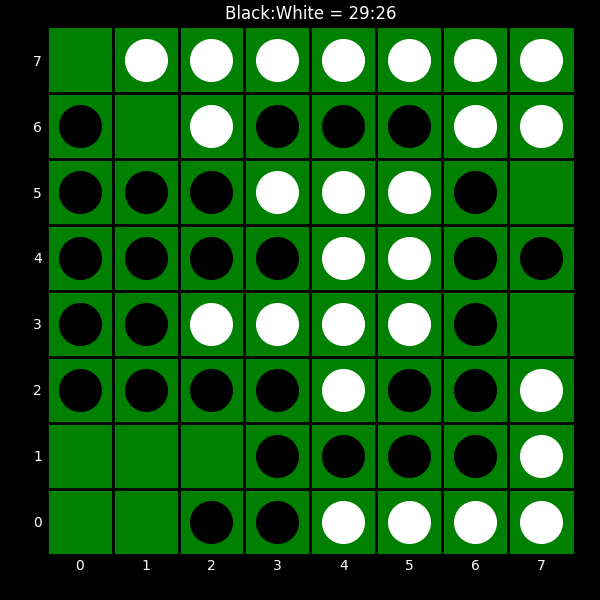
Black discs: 29
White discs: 26